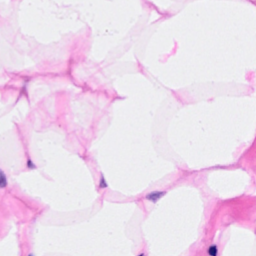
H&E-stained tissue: Breast